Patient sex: M
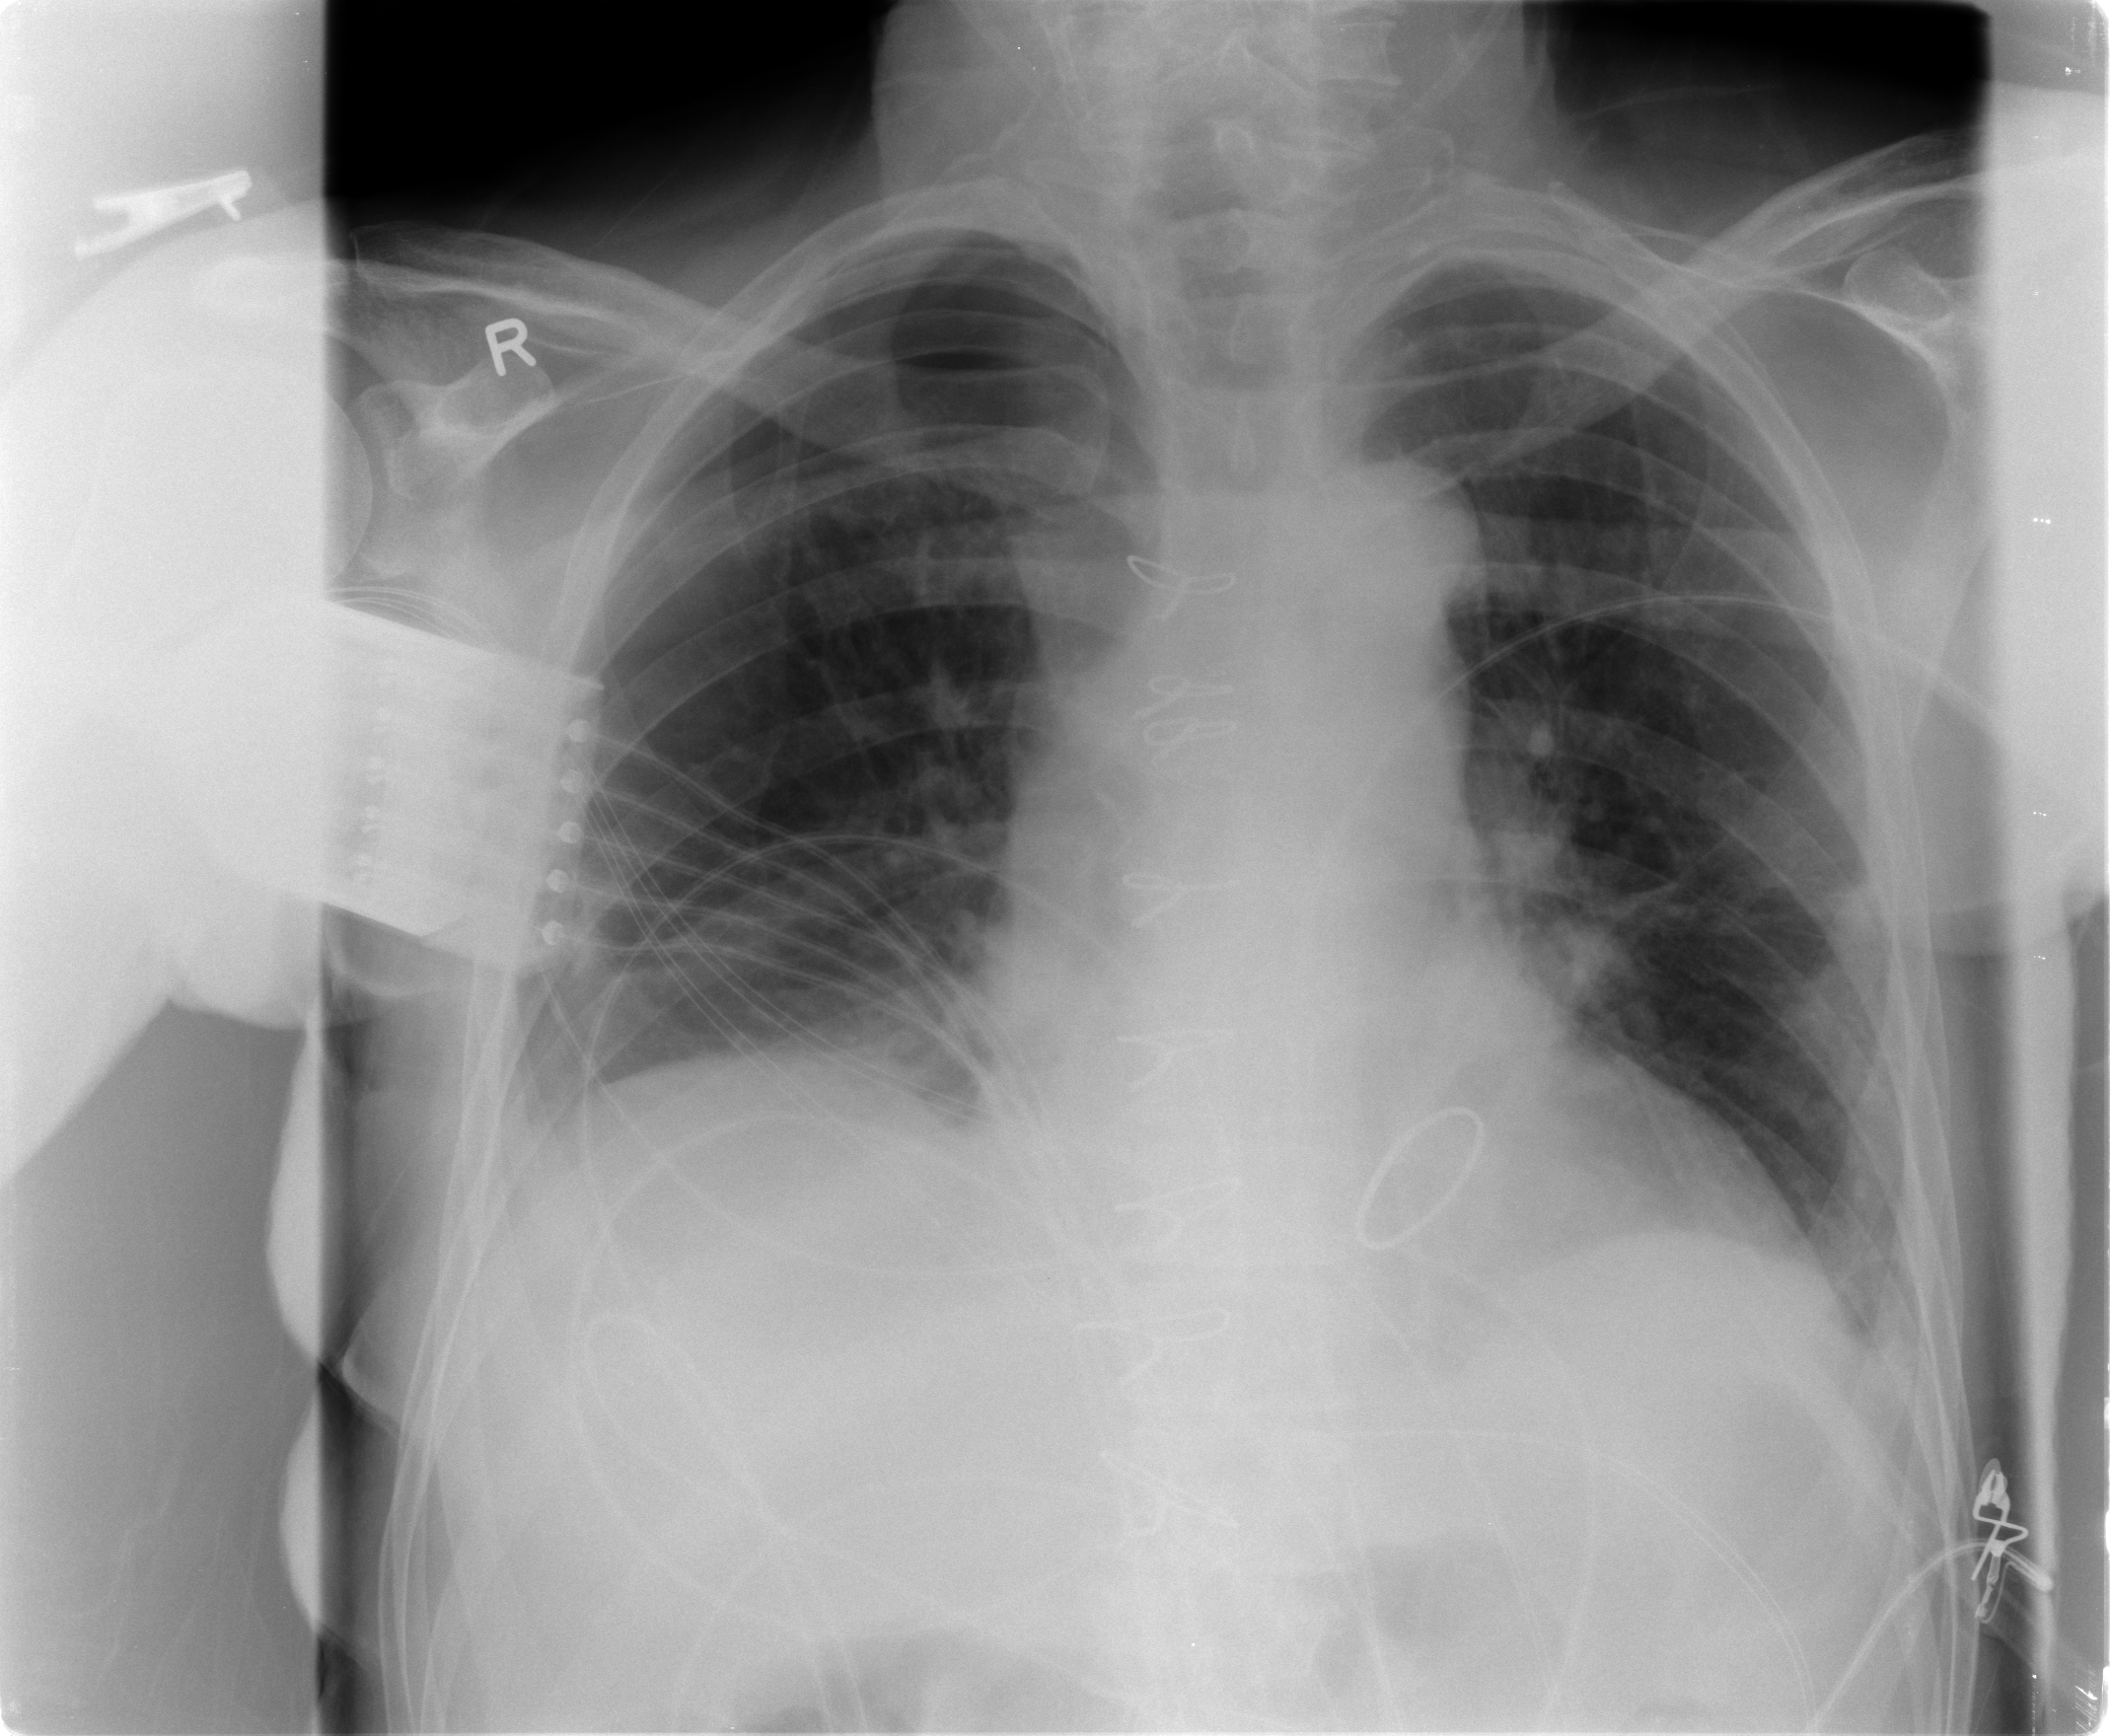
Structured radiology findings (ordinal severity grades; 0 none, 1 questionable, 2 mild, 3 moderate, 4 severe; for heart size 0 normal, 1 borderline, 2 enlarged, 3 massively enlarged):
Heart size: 2
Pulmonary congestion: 0
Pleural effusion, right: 0
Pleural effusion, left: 0
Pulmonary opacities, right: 0
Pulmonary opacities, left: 0
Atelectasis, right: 2
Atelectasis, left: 2